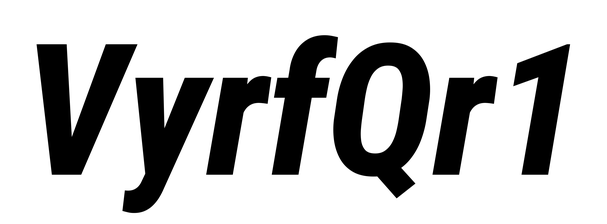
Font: Roboto-Italic_Condensed_ExtraBold_Italic